Field crop: maize
Growth stage: 2
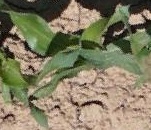
Species: maize